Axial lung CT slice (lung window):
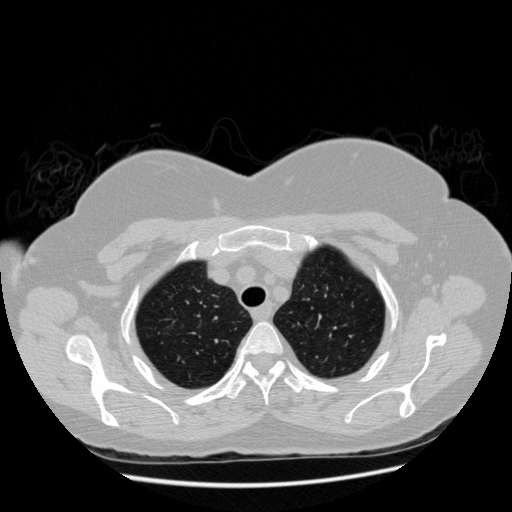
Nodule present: no